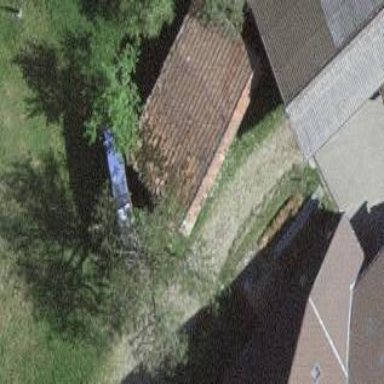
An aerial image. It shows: Rural barn.